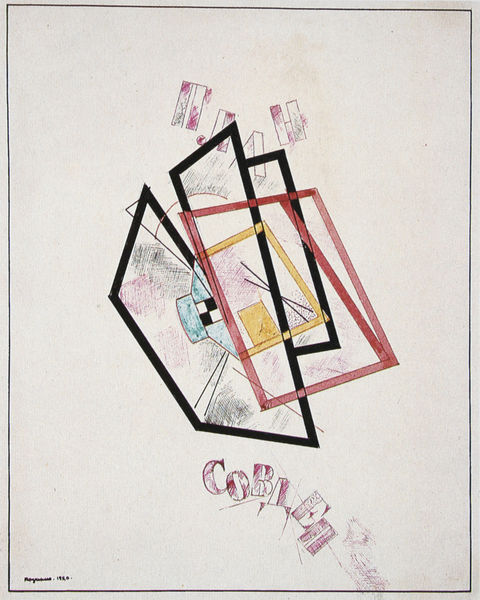
Titel: Architektonische Phantasie. Plan für SOWDEP
Künstler: Alexander Rodtschenko
Standort: Moskau
Institution: Tretjakow-Galerie
Schlagwörter: blau, gelb, bunt, fenster, kariert, kreide, orange, schwarz, zeichnung, rot, karo, rahmen, signatur, kontrast, rosa, farbig, schrift, bogen, moderne, russland, abstrakt, farben, flächen, modern, farbe, formen, grafik, graphik, lila, violett, linien, tiefe, striche, abstrahiert, eckig, rechteck, linie, form, schraffur, buchstaben, plakat, poster, quadrate, geometrisch, stäbe, konstruktion, geometrie, konstruktivismus, russisch, überlagerung, räumlichkeit, ineinander, verschachelt, verknüpfung, schnittpunkte, kreuzungspunkte, verschränkung, cobra, kyrillsich, stijl